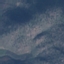
Land use / land cover: HerbaceousVegetation